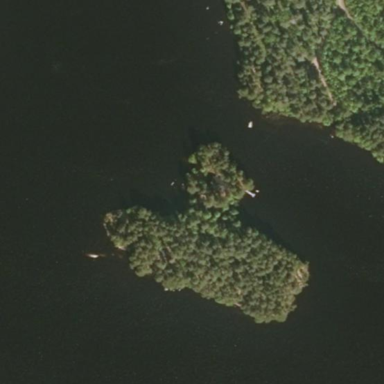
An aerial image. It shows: Island.